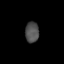
Tissue: lung
Cell type: Myeloid cells
Senescence score: 0.5989
Nuclear area (px): 278
Mean DAPI intensity: 78.507